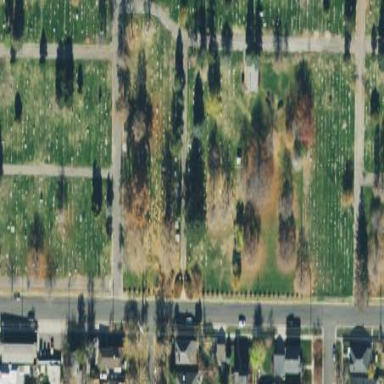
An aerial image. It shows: Cemetery.